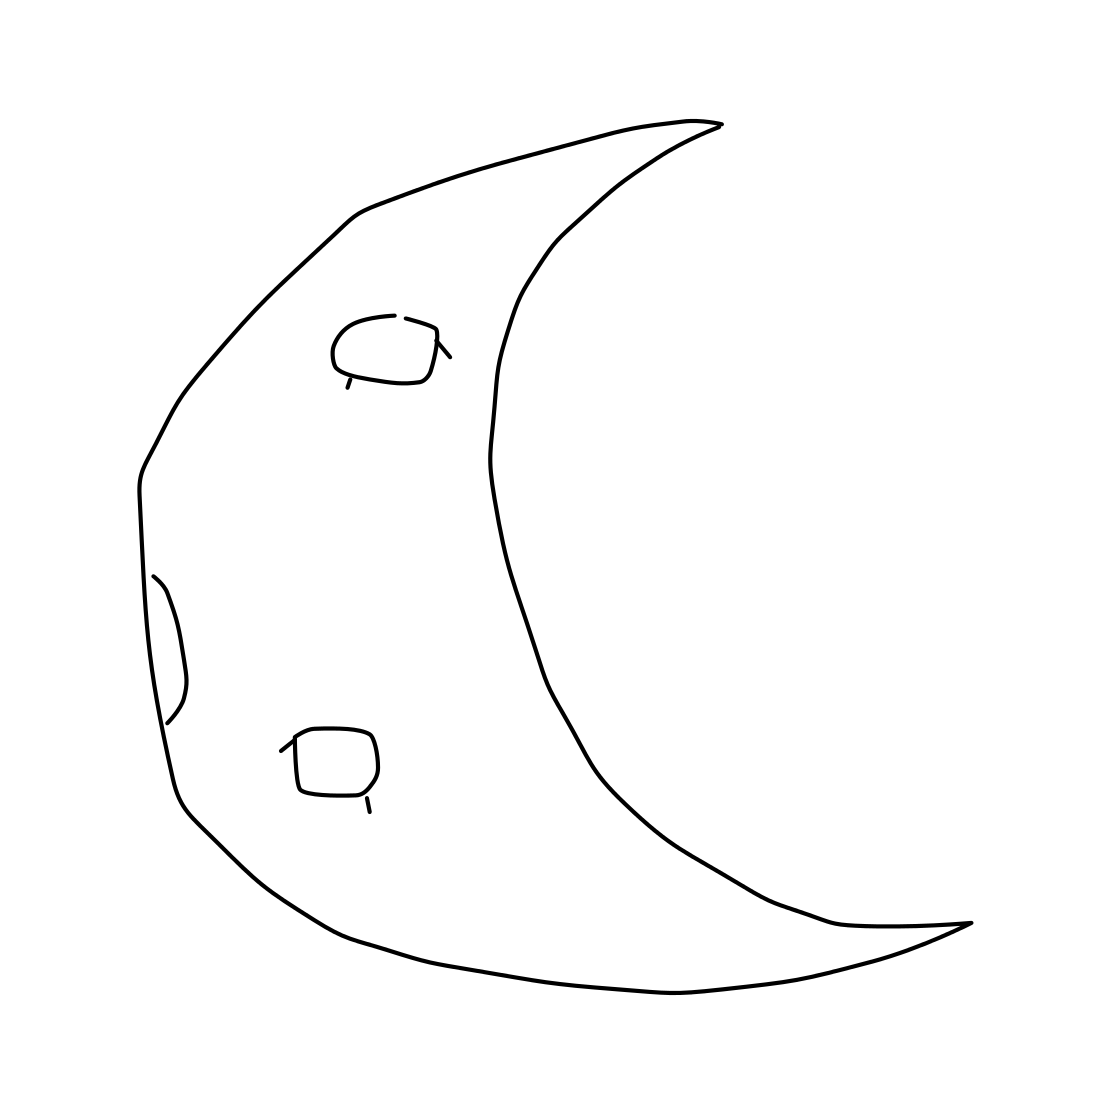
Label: moon